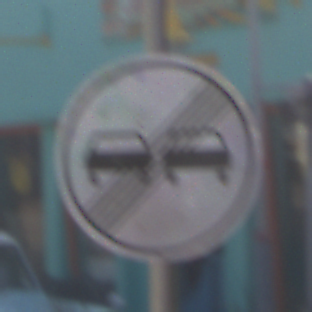
Verkehrszeichen: EndeUeberholverbot
Umgebung: Outdoor, Special
Tageszeit: MorningAfternoon
Wetter: PartlyCloudy
Licht: Natural
Jahreszeit: NotSpecified
Kontrast: HighContrast